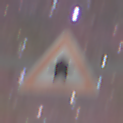
Verkehrszeichen: Vorfahrt
Umgebung: Outdoor, Nature
Tageszeit: Night
Wetter: Clear
Licht: Natural
Jahreszeit: NotSpecified
Kontrast: LowContrast